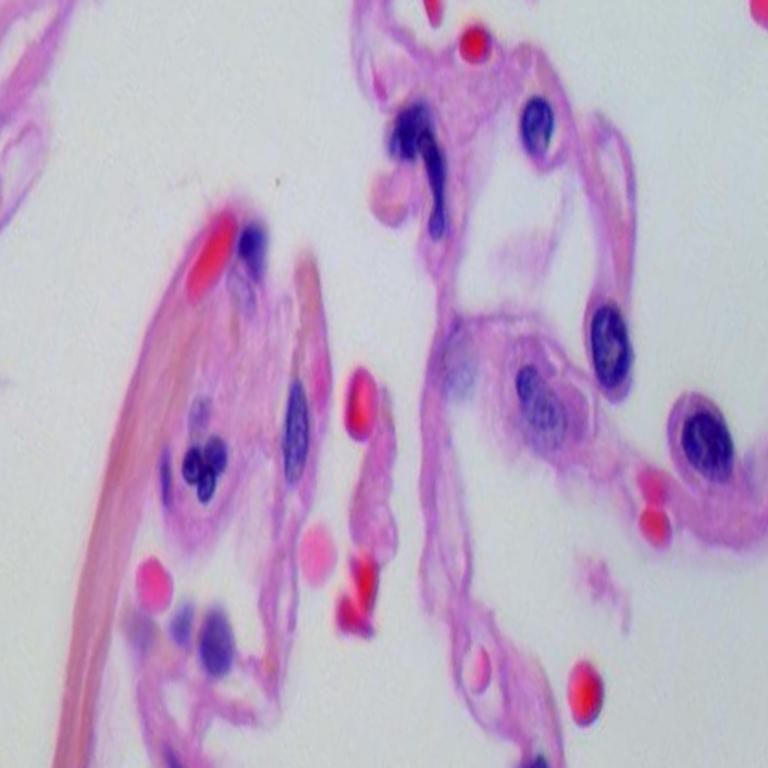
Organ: lung
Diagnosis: benign